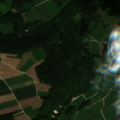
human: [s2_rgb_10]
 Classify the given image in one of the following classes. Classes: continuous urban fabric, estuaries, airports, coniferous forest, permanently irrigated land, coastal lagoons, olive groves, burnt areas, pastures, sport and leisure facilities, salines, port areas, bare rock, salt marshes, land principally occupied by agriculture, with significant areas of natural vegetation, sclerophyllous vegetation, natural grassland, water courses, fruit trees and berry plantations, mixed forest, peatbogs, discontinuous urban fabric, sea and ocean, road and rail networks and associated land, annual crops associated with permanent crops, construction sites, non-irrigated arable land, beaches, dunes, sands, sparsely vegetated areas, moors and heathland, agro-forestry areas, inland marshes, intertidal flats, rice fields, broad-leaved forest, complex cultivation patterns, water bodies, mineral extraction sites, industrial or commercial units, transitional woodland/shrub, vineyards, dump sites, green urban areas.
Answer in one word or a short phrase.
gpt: discontinuous urban fabric, non-irrigated arable land, fruit trees and berry plantations, broad-leaved forest, mixed forest